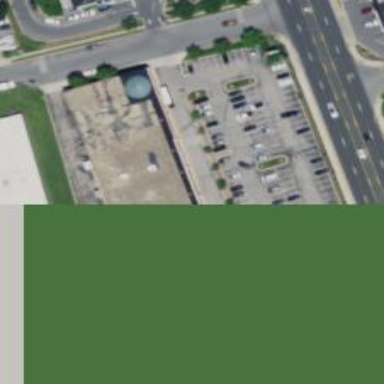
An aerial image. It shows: Retail building.